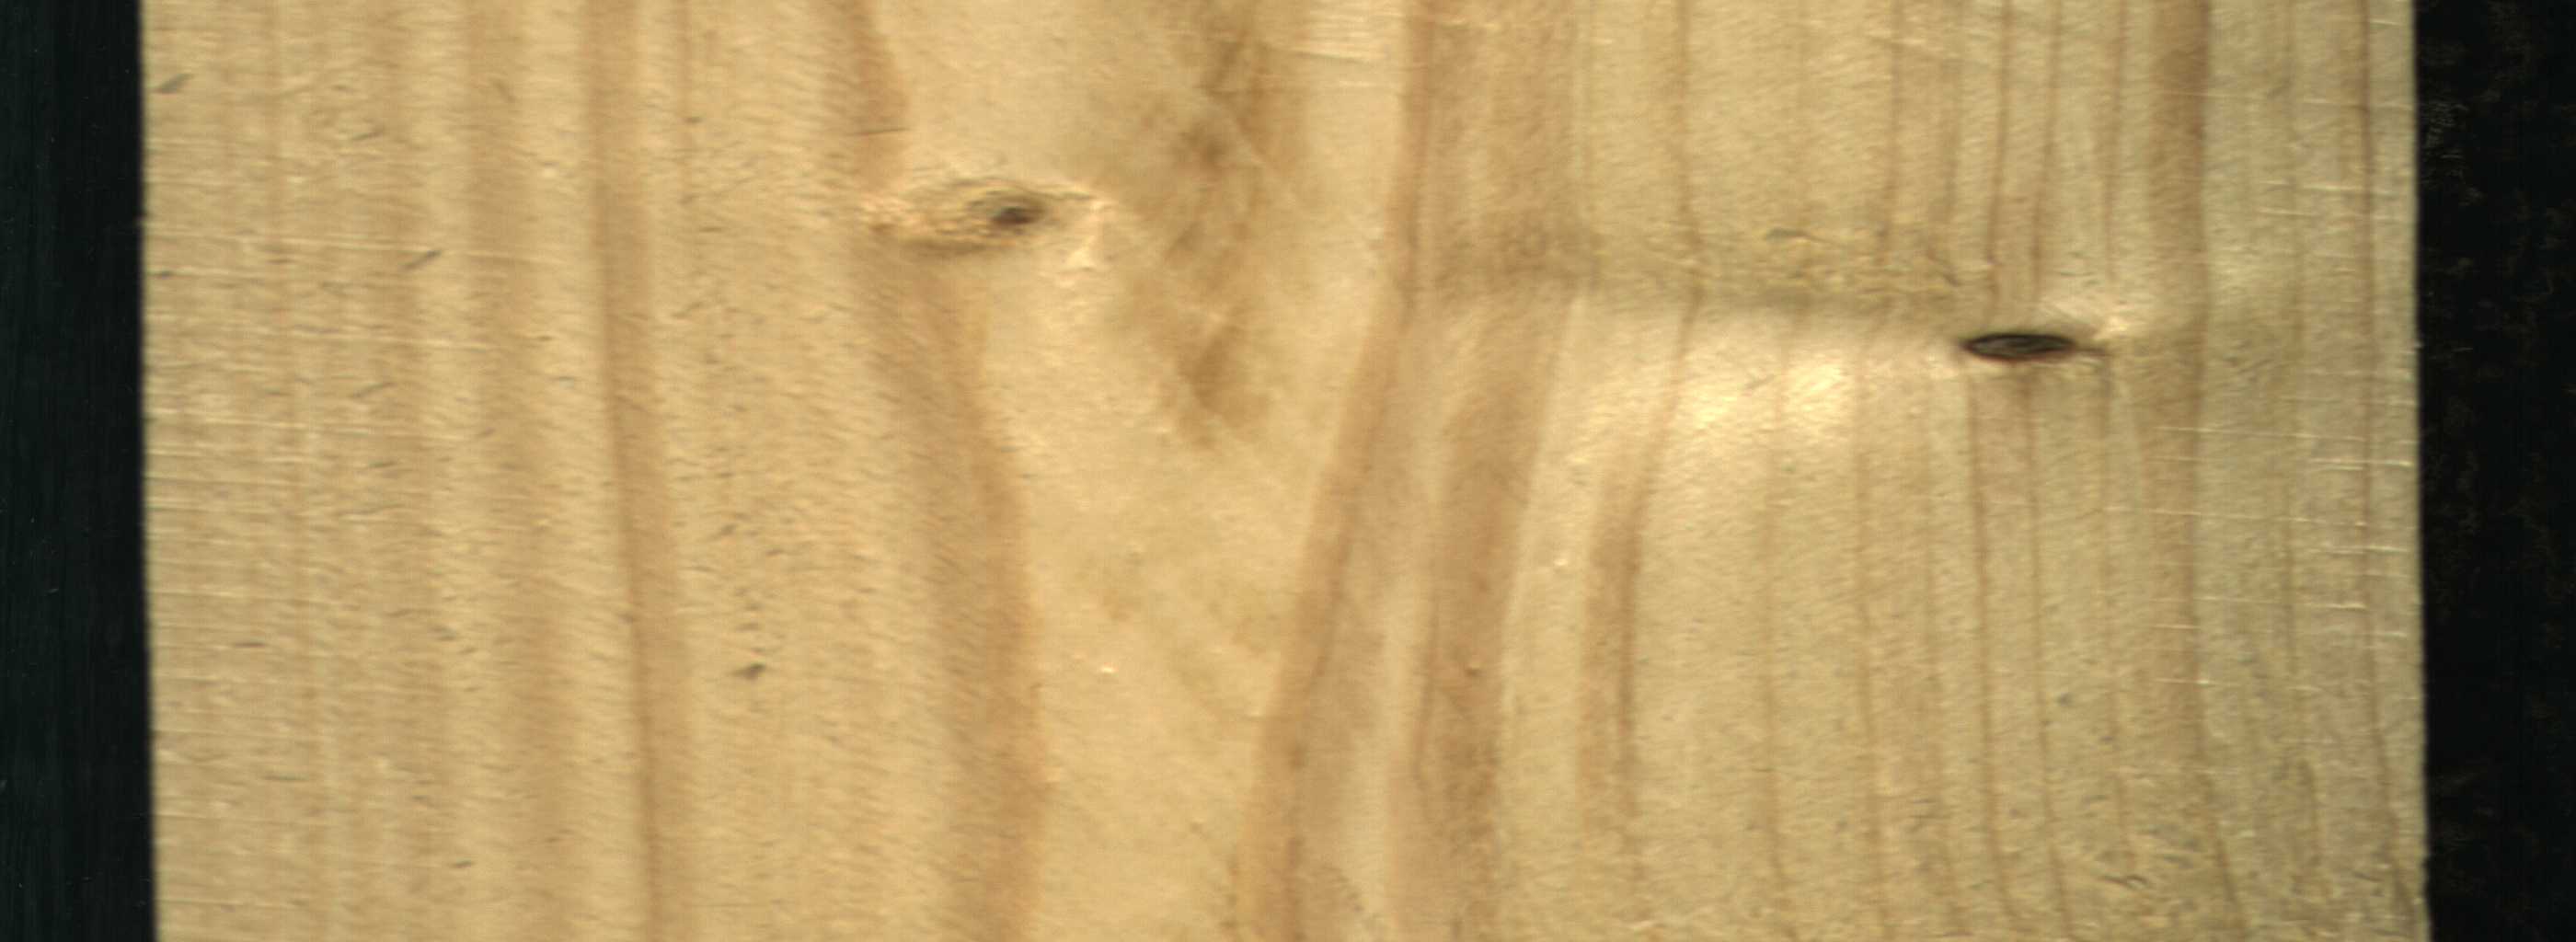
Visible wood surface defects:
Dead_Knot
Live_Knot